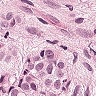
Metastatic tissue present: yes